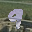
Label: 9